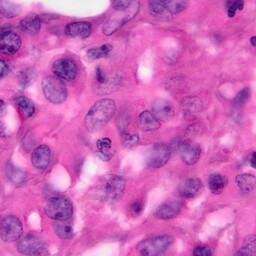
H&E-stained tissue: Pancreatic